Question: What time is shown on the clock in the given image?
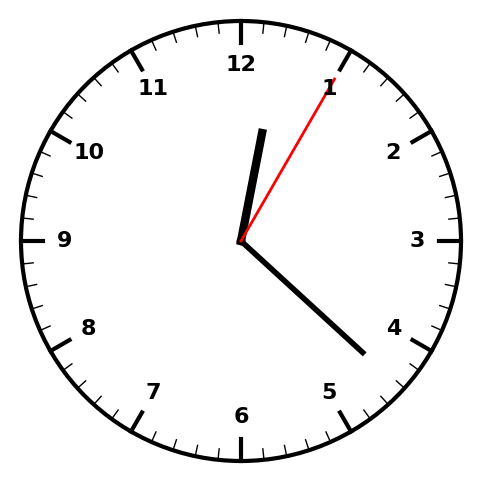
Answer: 12:22:05